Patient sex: M
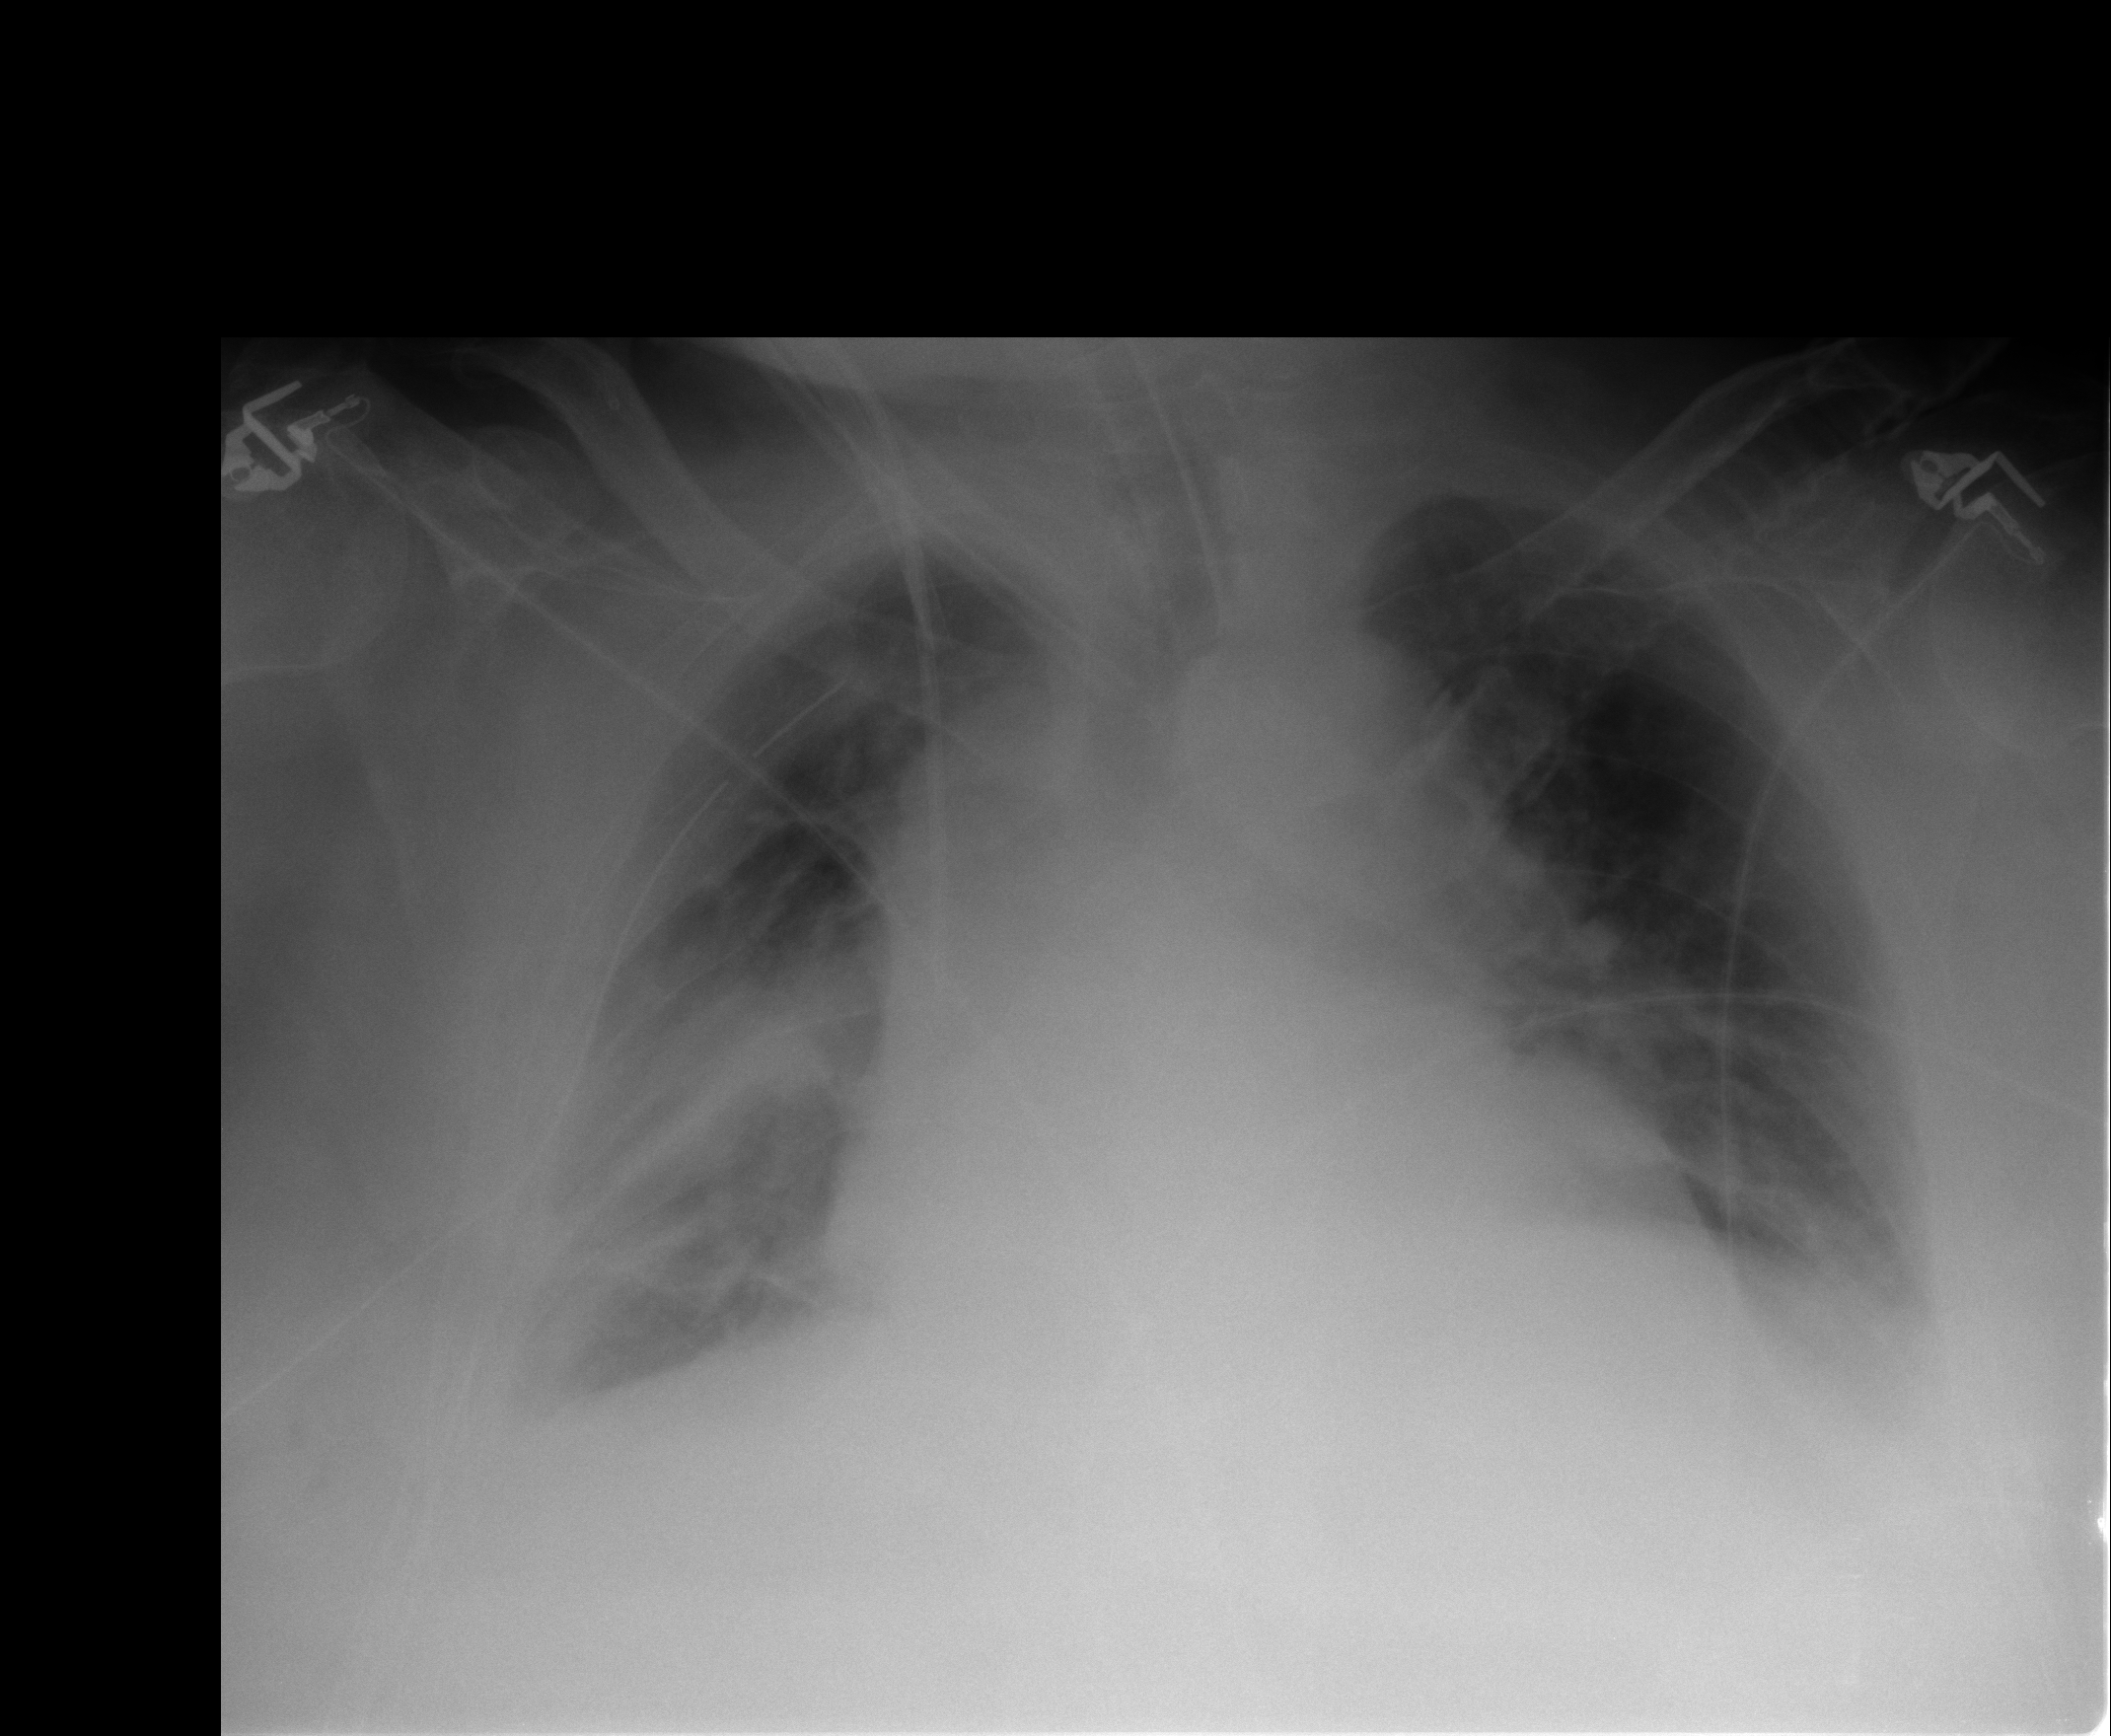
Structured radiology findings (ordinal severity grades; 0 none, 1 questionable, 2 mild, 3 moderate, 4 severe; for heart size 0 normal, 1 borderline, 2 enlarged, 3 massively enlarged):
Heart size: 2
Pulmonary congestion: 0
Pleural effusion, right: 2
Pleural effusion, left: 2
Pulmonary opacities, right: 2
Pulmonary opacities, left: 0
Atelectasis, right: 3
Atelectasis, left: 2